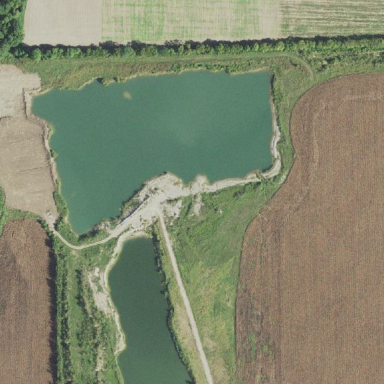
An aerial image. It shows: Lake that was formed in gravel pit. It is natural water body.